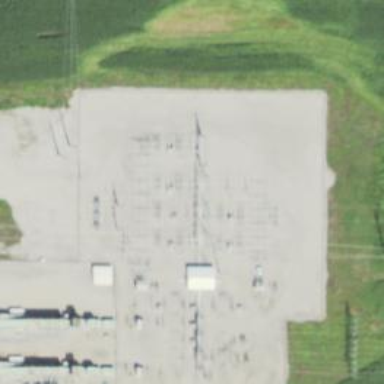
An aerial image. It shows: Switch used for power control.